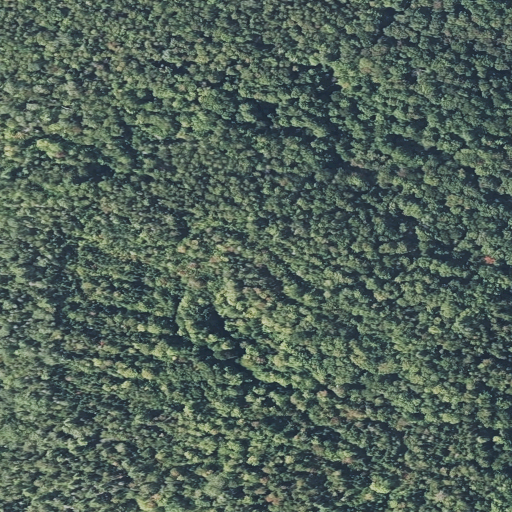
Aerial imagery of mountain in Maine named Shallow Pond Mountain containing mixed forest, deciduous forest, and evergreen forest